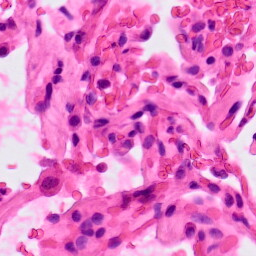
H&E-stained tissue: Lung